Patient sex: M
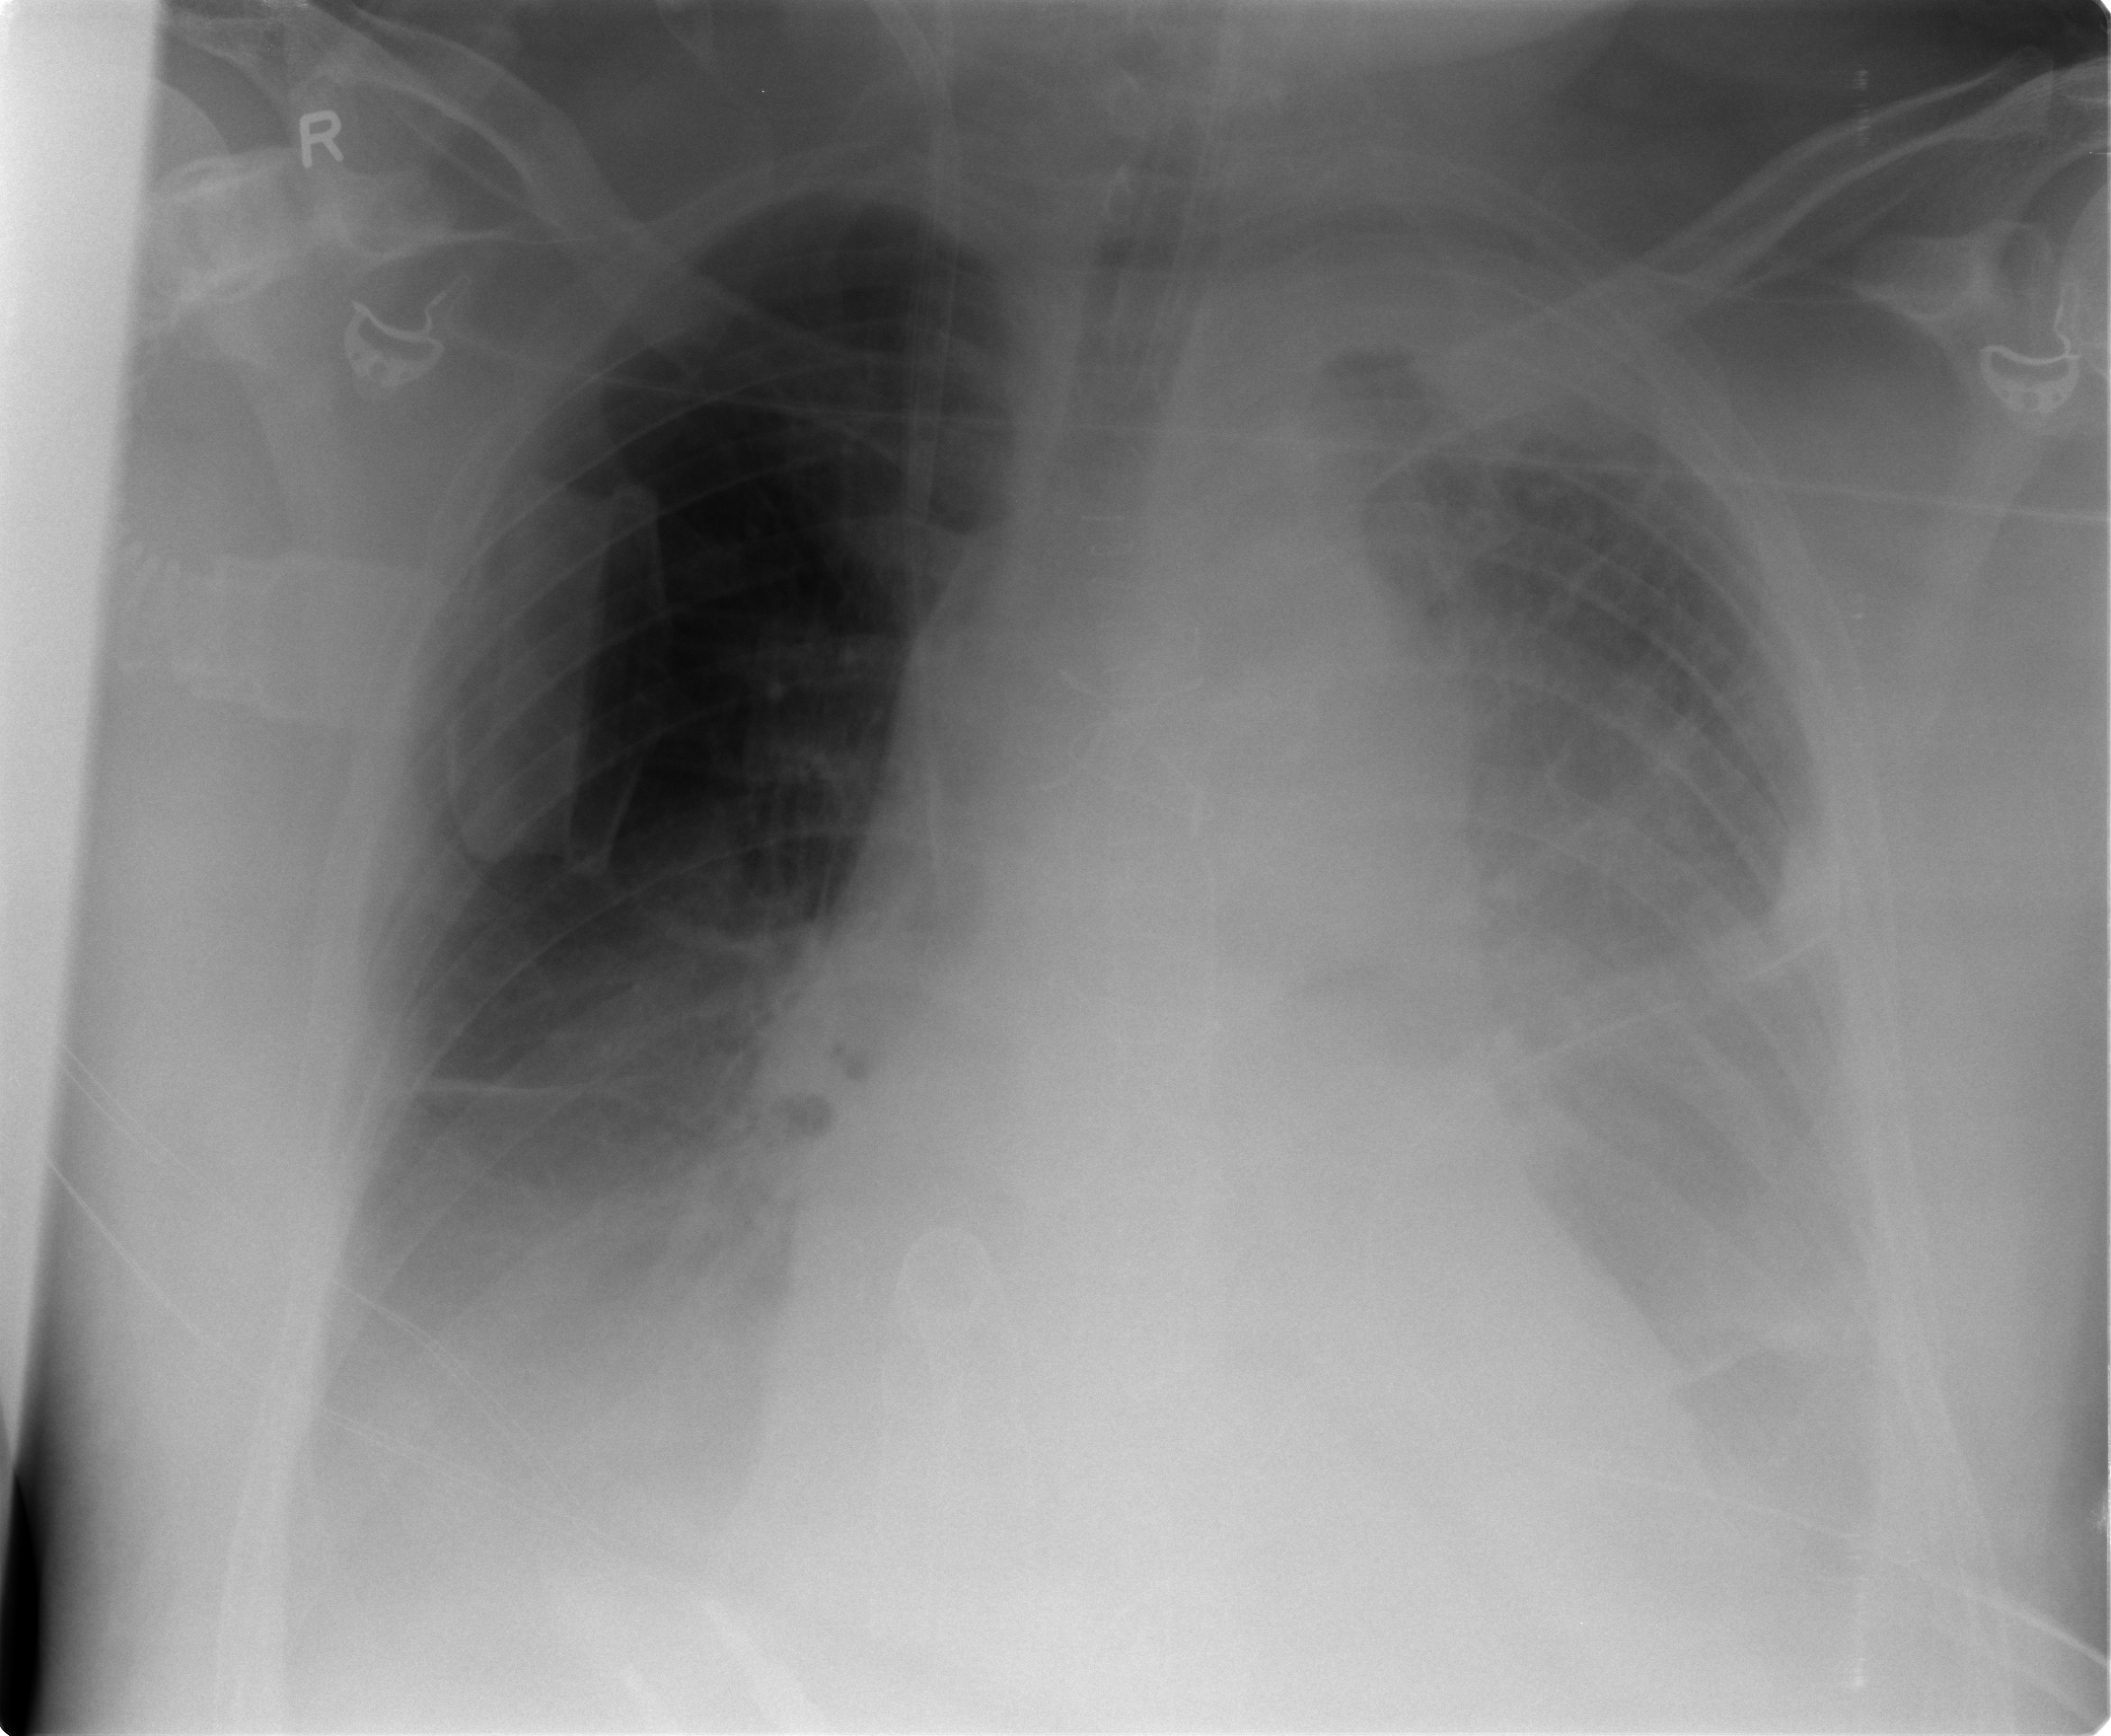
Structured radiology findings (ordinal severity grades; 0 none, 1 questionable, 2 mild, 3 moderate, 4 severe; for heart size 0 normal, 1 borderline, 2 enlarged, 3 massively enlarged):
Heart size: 2
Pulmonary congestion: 2
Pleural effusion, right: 2
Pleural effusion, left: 2
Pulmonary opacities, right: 0
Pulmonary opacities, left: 2
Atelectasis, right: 1
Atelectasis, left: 3